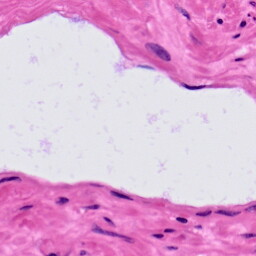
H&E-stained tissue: Prostate